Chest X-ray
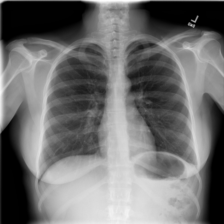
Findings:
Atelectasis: negative
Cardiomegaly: negative
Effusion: negative
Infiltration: negative
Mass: negative
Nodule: negative
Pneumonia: negative
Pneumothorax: negative
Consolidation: negative
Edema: negative
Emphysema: negative
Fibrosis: negative
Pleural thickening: negative
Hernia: negative